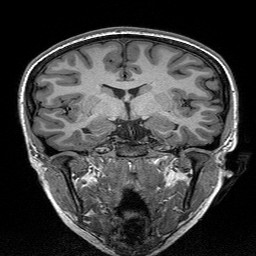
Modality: T1w
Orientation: sagittal
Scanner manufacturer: siemens
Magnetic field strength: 3 T
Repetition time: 2.3 s